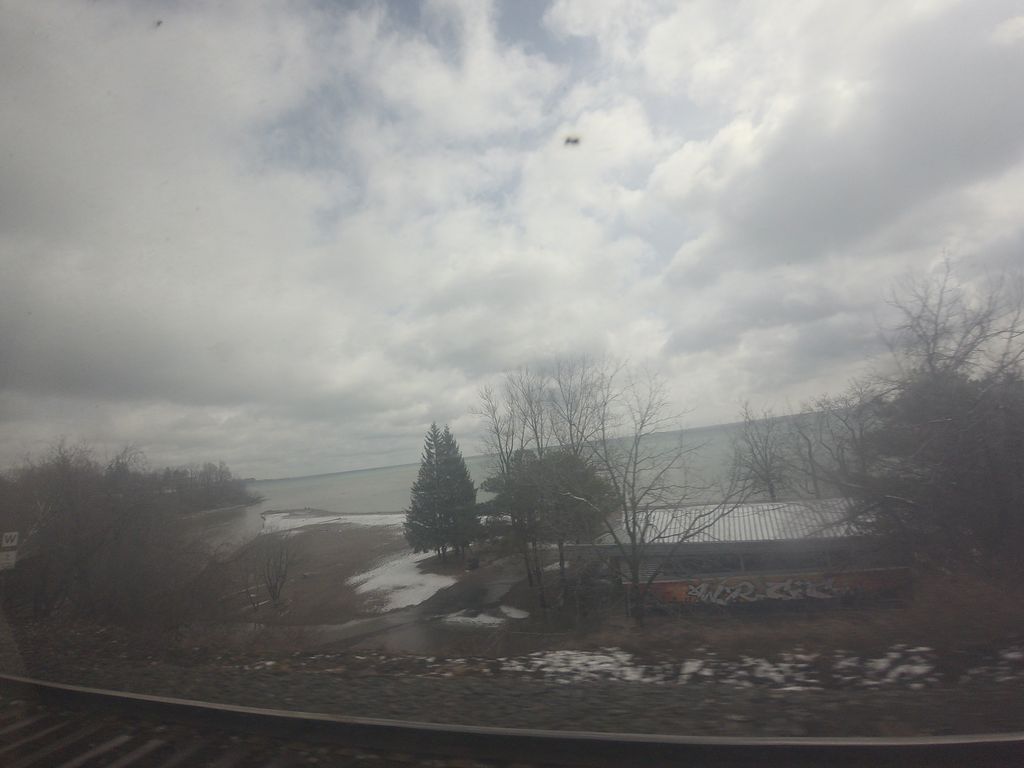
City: toronto